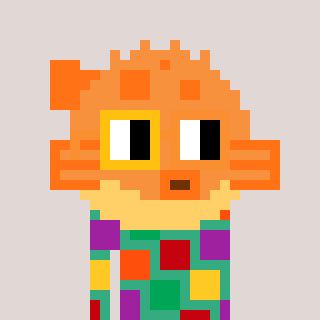
a pixel art character with square yellow and orange glasses, a pufferfish-shaped head and a teal-colored body on a warm background